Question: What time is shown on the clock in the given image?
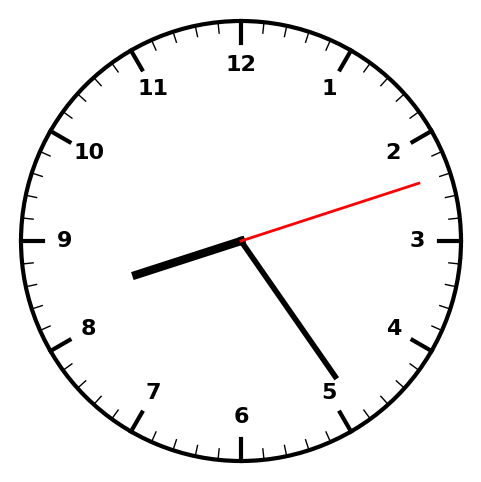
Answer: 08:24:12